Question: I finally managed to build ffmpeg as detailed in here: <URL> and in the end, I have a ffmpeg library which accepts command arguments.
I am ONLY applying a watermark image over the video so for it I am using this ffmpeg command:
'''
ffmpeg -i input.avi -i logo.png -filter_complex 'overlay=10:main_h-overlay_h-10' output.avi
'''
Basic config:
'''
./configure --prefix=$PREFIX --disable-shared --enable-static --disable-doc --disable-ffmpeg --disable-ffplay --disable-ffprobe --disable-ffserver --disable-doc --disable-symver --enable-protocol=concat --enable-protocol=file --enable-muxer=mp4 --enable-demuxer=mpegts --enable-memalign-hack --cross-prefix=$TOOLCHAIN/bin/arm-linux-androideabi- --target-os=linux --arch=arm --enable-cross-compile --sysroot=$SYSROOT --extra-cflags="-Os -fpic -marm $ADDI_CFLAGS" --extra-ldflags="$ADDI_LDFLAGS"
'''
No other commands needed from ffmpeg.
When compiling ffmpeg I get these files:

I want to reduce the size of the library to as small as possible, so given the above command, are there any files that I can remove from final build ?
ALSO which is the most common CPU found in current devices ? , , ? I want to cover as many devices as possible.
'''
#arm v6
#CPU=armv6
#OPTIMIZE_CFLAGS="-marm -march=$CPU"
#PREFIX=./android/$CPU
#ADDITIONAL_CONFIGURE_FLAG=
#build_one
#arm v7vfpv3
CPU=armv7-a
OPTIMIZE_CFLAGS="-mfloat-abi=softfp -mfpu=vfpv3-d16 -marm -march=$CPU "
PREFIX=./android/$CPU
ADDITIONAL_CONFIGURE_FLAG=
build_one
#arm v7vfp
#CPU=armv7-a
#OPTIMIZE_CFLAGS="-mfloat-abi=softfp -mfpu=vfp -marm -march=$CPU "
#PREFIX=./android/$CPU-vfp
#ADDITIONAL_CONFIGURE_FLAG=
#build_one
#arm v7n
#CPU=armv7-a
#OPTIMIZE_CFLAGS="-mfloat-abi=softfp -mfpu=neon -marm -march=$CPU -mtune=cortex-a8"
#PREFIX=./android/$CPU
#ADDITIONAL_CONFIGURE_FLAG=--enable-neon
#build_one
#arm v6+vfp
#CPU=armv6
#OPTIMIZE_CFLAGS="-DCMP_HAVE_VFP -mfloat-abi=softfp -mfpu=vfp -marm -march=$CPU"
#PREFIX=./android/${CPU}_vfp
#ADDITIONAL_CONFIGURE_FLAG=
#build_one
'''
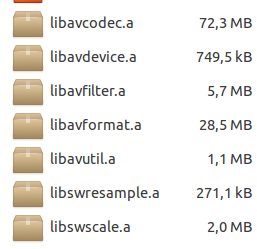
Answer: You could use link-time optimization (LTO) if your compiler supports it. I have had very good results with GCC and LTO optimizing out stuff that is never called. I would start with what LordNeckbeard suggest and configure only the sections you need and then use LTO with your static linking.
Other options to reduce code size include things like the size optimization (-Os) that most compilers support in one form or another. You can also strip unneeded symbols using something like 'strip --strip-all ./your_binary'.
If all of that isn't enough to get you to your target size, look into executable packers like <URL>. These programs will make a cpu/memory trade-off to decompress binary files on the fly. On some architectures this can be a significant space saver.